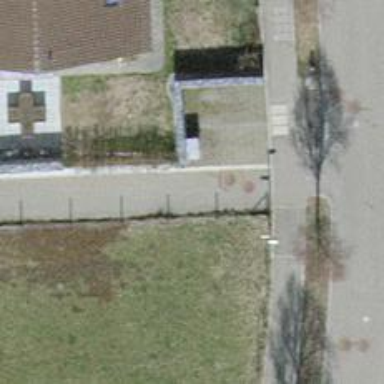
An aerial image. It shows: Hedge barrier.